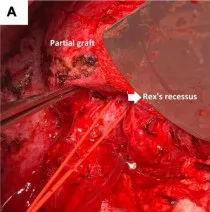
Important steps during an MRB creation. (A) Identification of the hilar structures.
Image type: medical_photograph (other_medical_photograph)